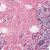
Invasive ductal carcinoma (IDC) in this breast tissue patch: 0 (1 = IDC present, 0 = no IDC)